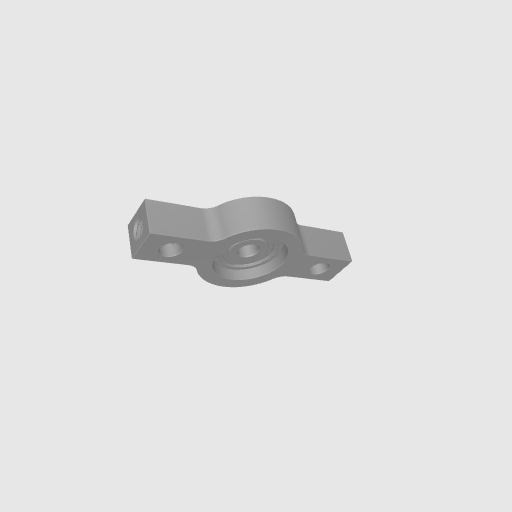
Part: Side2Post1PillowBlock4ID